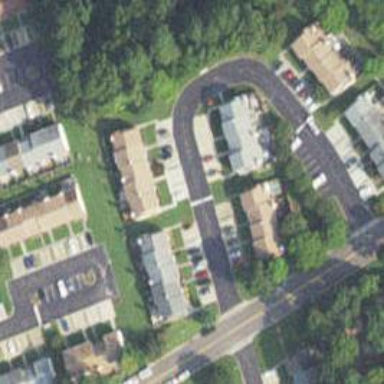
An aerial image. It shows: Footway.